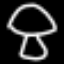
Label: mushroom